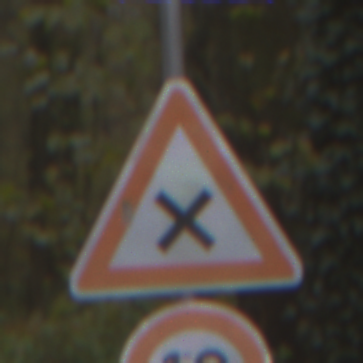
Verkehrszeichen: KreuzungOderEinmuendung
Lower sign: Geschwindigkeit10
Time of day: MorningAfternoon
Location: Outdoor (Nature)
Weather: Overcast
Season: Autumn
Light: Natural